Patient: sex M, age 49
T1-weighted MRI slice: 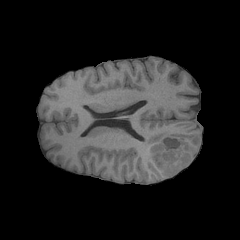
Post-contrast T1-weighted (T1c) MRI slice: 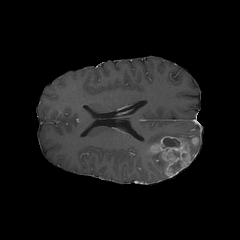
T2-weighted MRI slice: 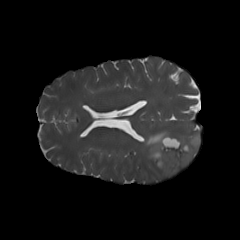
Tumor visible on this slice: yes
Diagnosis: Glioblastoma, IDH-wildtype
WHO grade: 4